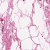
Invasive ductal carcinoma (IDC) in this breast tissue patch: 0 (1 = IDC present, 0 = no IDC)